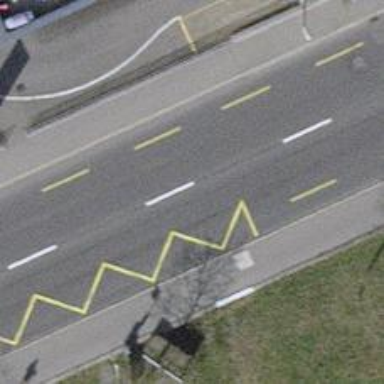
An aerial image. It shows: Bus stop equipped with public transport stop position.